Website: crate-barrel
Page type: account-dashboard
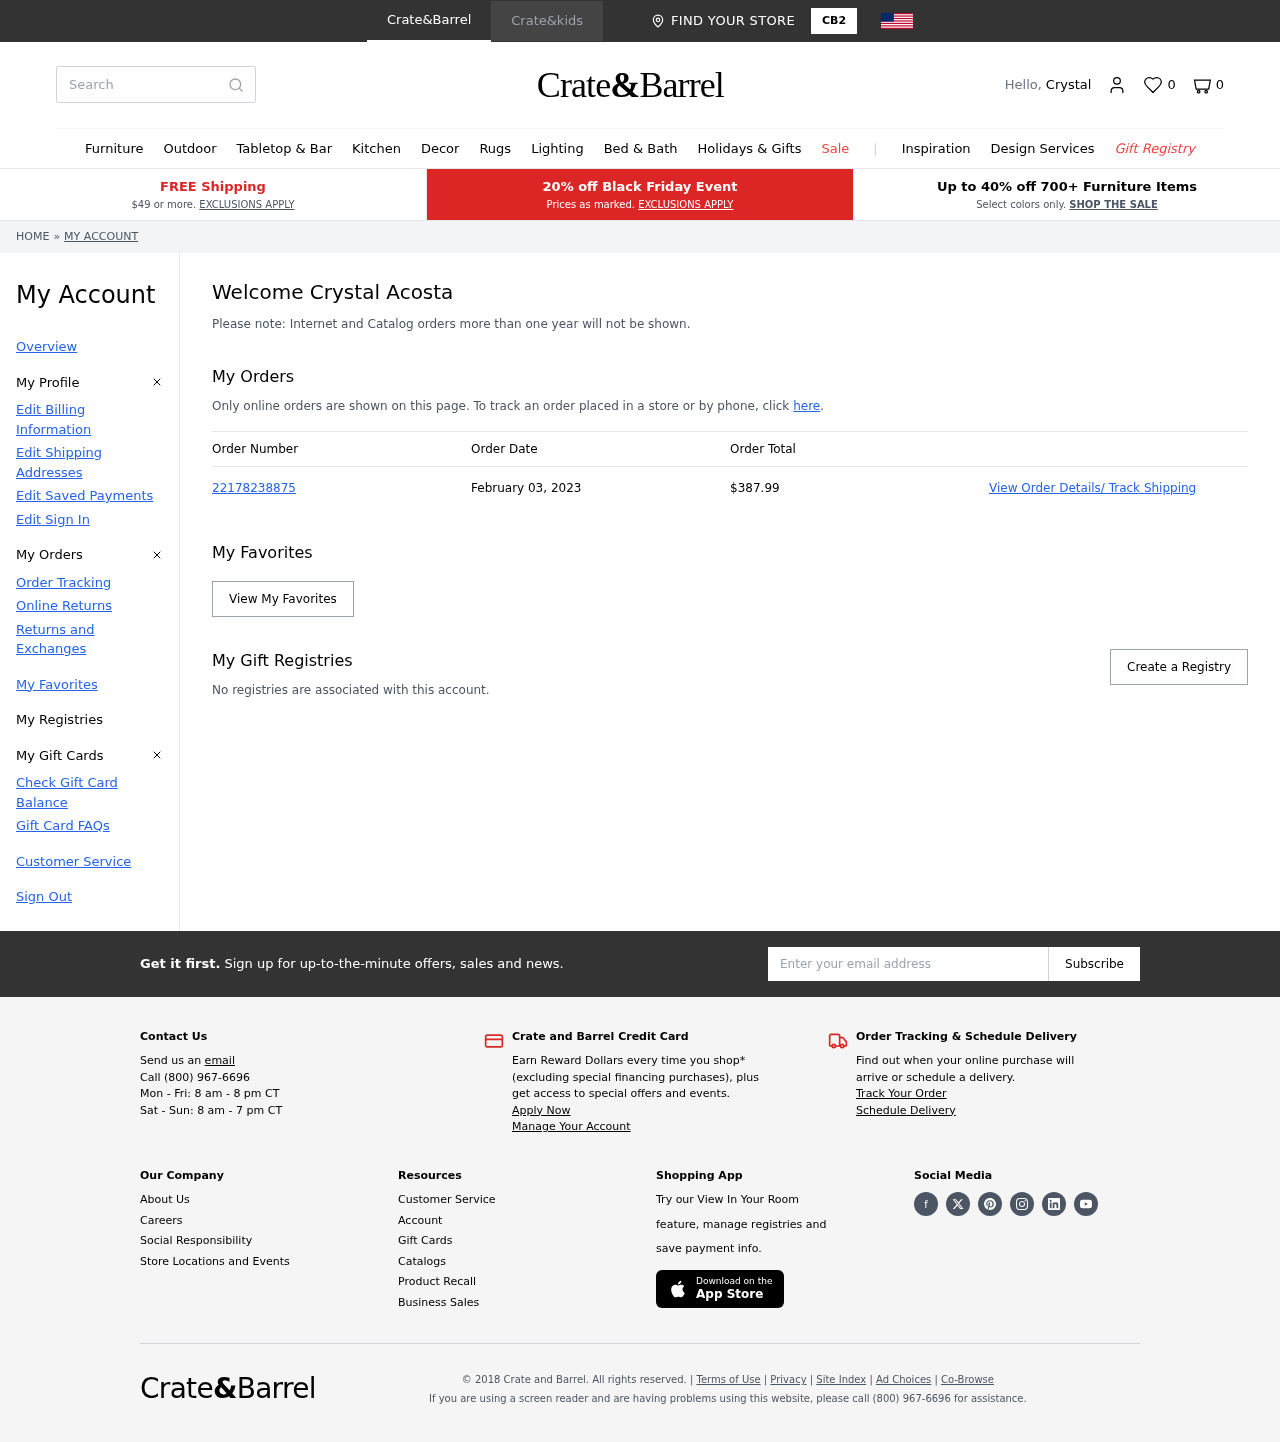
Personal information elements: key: PII_EMAIL
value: crystalacosta@gmail.com
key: PII_FIRSTNAME
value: Crystal
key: PII_FULLNAME
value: Crystal Acosta
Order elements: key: ORDER_NUM_ITEMS
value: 0
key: ORDER_NUMBER
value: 22178238875
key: ORDER_DATE
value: February 03, 2023
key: ORDER_TOTAL
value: $387.99
Search elements: key: HEADER_SEARCH
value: Search
Other elements: key: FAVORITES_COUNT
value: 0